Question: I have the below UML activity diagram for a shopping cart use case. It has several decision and fork nodes but there are no corresponding join/merge nodes. Could you please show me:
- -
Thank you.

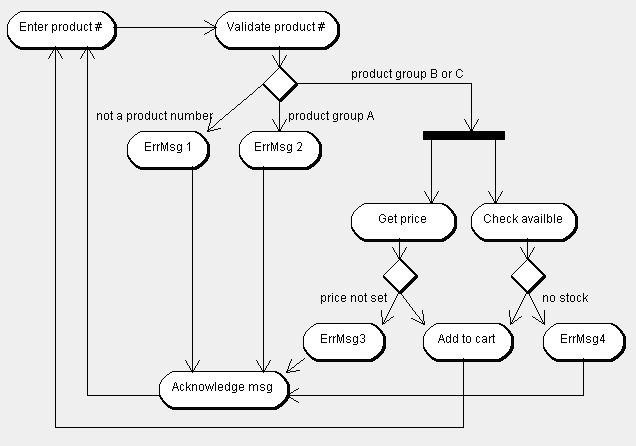
Answer: Do you have an initial activity element anywhere? Makes it a bit easier to read. To your question, the merge should be used as opposed to having multiple connectors coming into the same activity. For instance, "Acknowledge Msg" should have a merge above it that the other branches can flow into.
As for how to make it repeatable, you may want an "Add to Cart" action, and prior to a "Checkout" action, have a Decision with guards for "Shopping Complete" (which goes to the Checkout action) and "Continue Shopping" (which goes back to "Enter Product #").